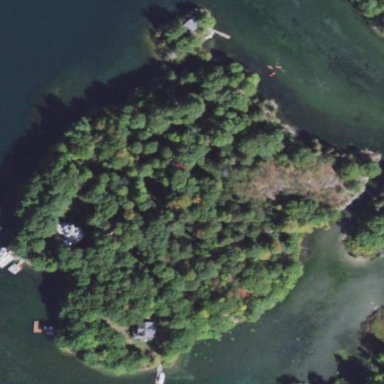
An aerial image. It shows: Islet.